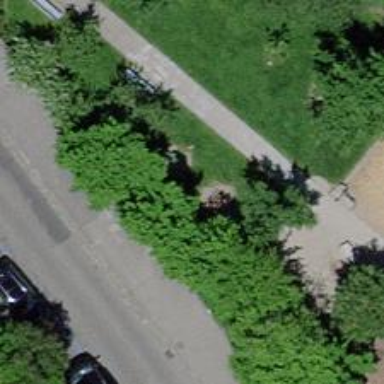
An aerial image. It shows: Playground with springy equipment.